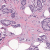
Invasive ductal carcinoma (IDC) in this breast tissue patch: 1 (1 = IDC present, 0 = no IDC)